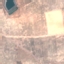
Land use / land cover class: PermanentCrop